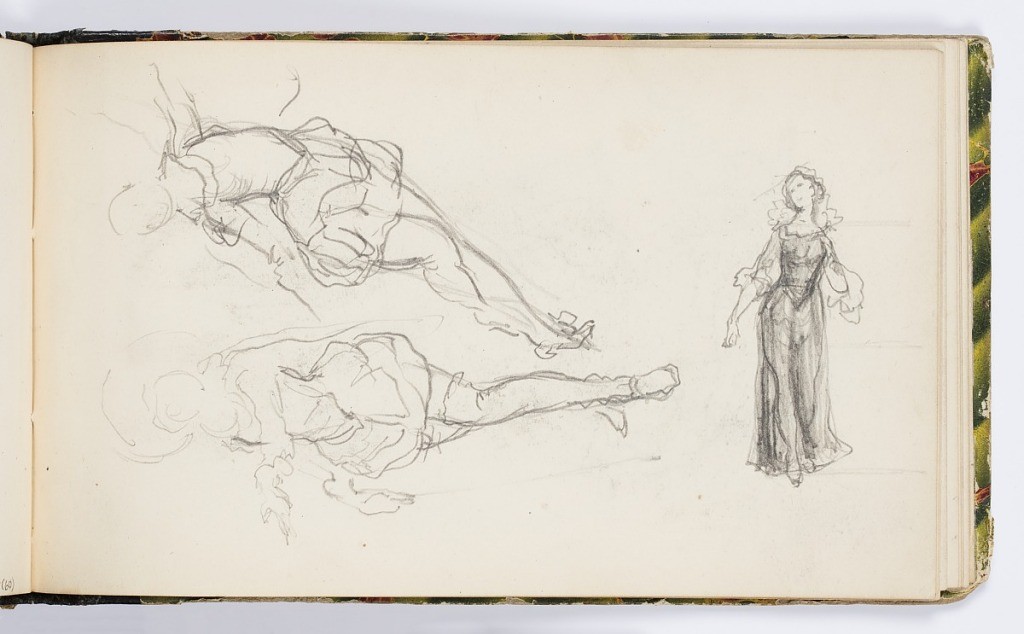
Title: Sketchbook Page: Figures
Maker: Kenyon Cox, American, 1856–1919
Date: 1875
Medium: Graphite on paper
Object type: Sketchbook folio
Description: At left, two standing figures in period costume, gesturing theatrically. At right, female figure with a lace collar and sleeves, rotated 90 degrees.